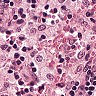
Metastatic tissue present: no